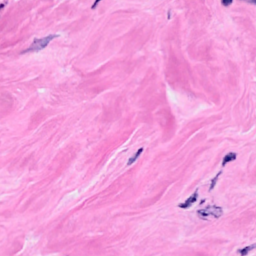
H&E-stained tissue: Breast